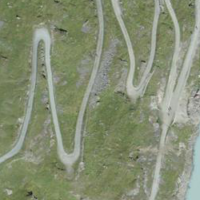
EUNIS habitat code: 26
Species observed at this site:
Carduus defloratus
Campanula thyrsoides
Oenanthe oenanthe
Gymnadenia rhellicani
Leontopodium nivale
Aricia artaxerxes
Hieracium villosum
Prunella collaris
Gentianella campestris
Gentiana verna
Eristalis tenax
Lysandra coridon
Sempervivum montanum
Primula hirsuta
Pyrrhocorax pyrrhocorax
Pyrrhocorax graculus